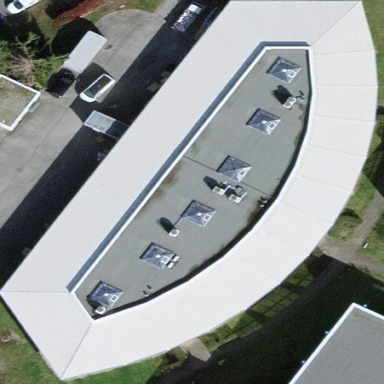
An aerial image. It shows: Flat-roofed commercial building.